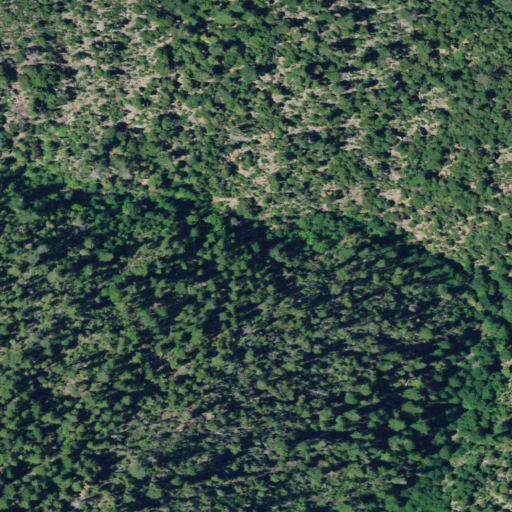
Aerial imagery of valley in California named Salal Gulch containing evergreen forest and shrub